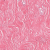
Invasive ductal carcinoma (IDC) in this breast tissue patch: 0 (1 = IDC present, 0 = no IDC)